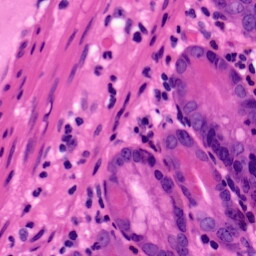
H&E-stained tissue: Pancreatic